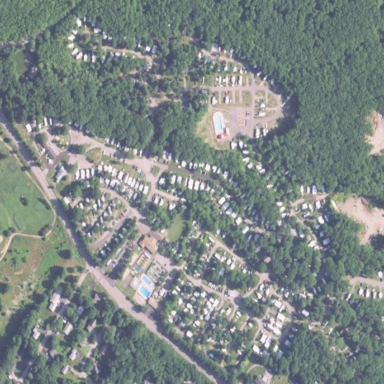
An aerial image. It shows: Caravan site for tourism.